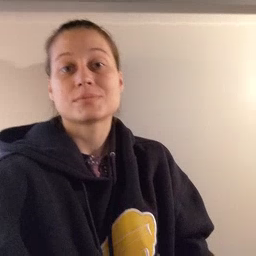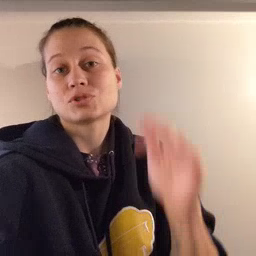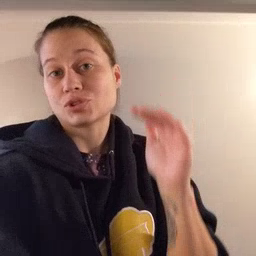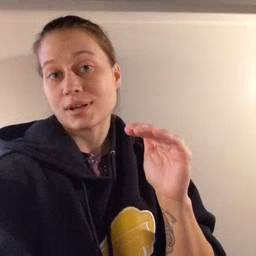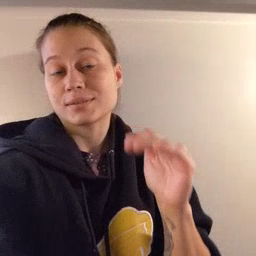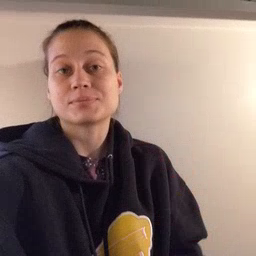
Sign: child